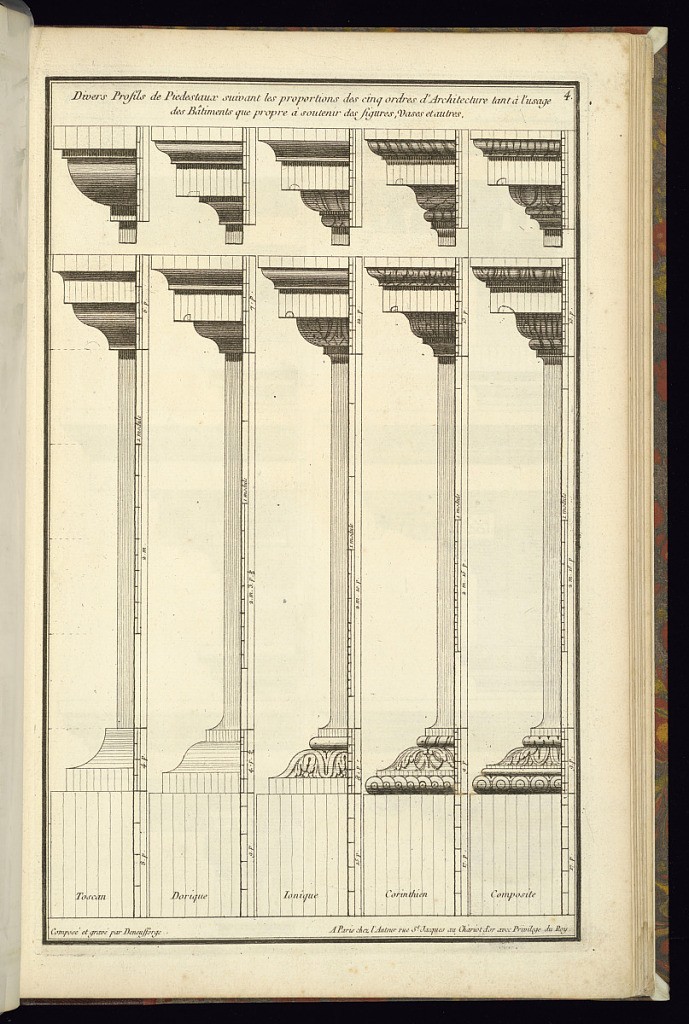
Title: Divers Profils de Piedestaux suivant les proportions des cinq ordres d'Architecture tant à l'usage des Bâtiments que propre à soutenir des figures, Vases et autres
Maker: Jean-François de Neufforge, Flemish, 1714–1791
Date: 1768
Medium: Engraving on paper
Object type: Print
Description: Profiles of pedestals designed according to the principles of the five orders of architecture. From left to right, they are labelled: Tuscan, Doric, Ionic, Corinthian, Composite. The plate is signed and numbered.